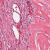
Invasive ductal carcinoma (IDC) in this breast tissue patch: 0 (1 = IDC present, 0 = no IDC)